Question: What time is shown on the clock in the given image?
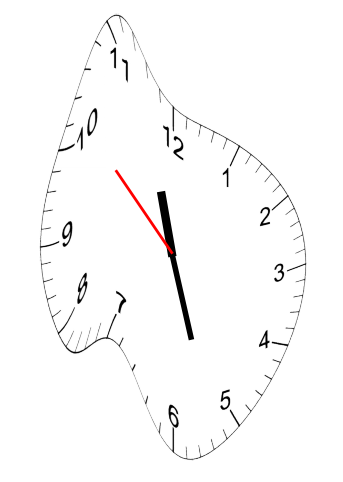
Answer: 11:26:52